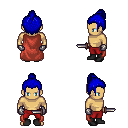
a pixel art fantasy rpg character, male body template, human, tanned skin, maroon cape, red pants, blue short topknot hairstyle, metal gloves, black shoes, dagger, four views (front, back, left, right), 2x2 character sprite sheet, small pixel art, hard edges, no anti-aliasing